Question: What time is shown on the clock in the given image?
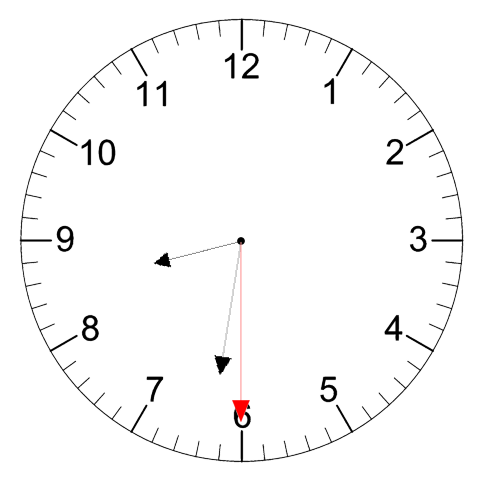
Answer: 08:31:30